Aerial crown-view tile of a tropical tree (Barro Colorado Island, Panama), acquired 20250512:
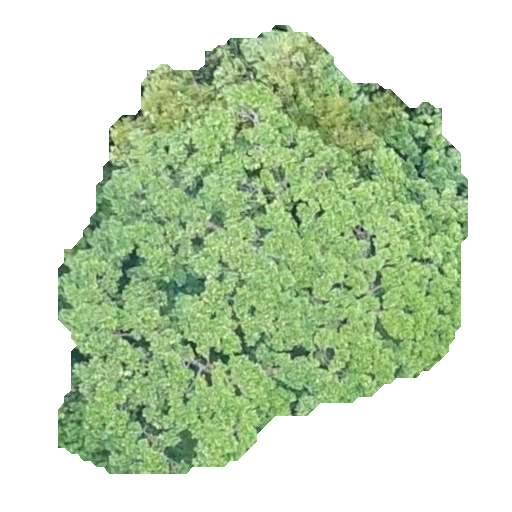
Species: Simarouba amara
GBIF accepted scientific name: Simarouba amara
Crown area: 194.574 m²